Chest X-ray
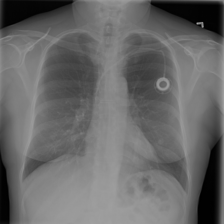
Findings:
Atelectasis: negative
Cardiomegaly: negative
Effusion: negative
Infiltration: positive
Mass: negative
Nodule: negative
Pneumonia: negative
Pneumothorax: negative
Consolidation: negative
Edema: negative
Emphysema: negative
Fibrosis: negative
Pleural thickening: negative
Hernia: negative